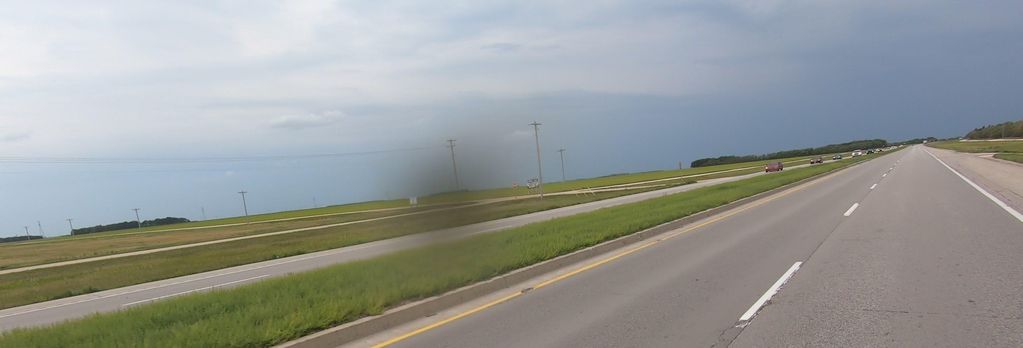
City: winnipeg